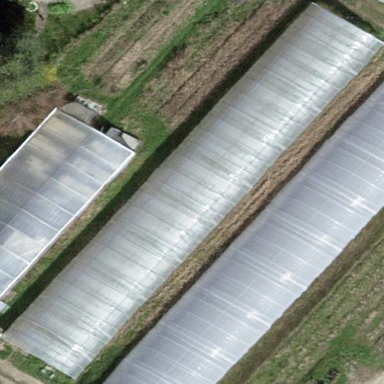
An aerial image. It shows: Greenhouse.